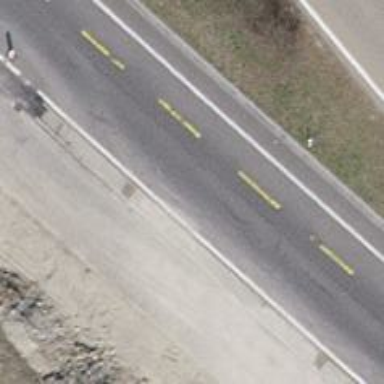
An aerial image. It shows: Primary road with asphalt surface and designated cycle lane.